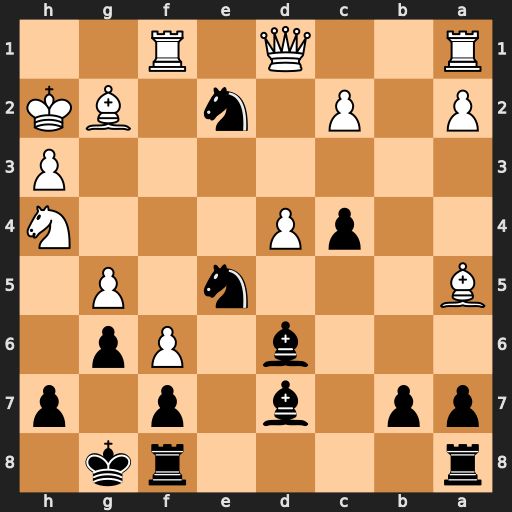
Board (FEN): r4rk1/pp1b1p1p/3b1Pp1/B3n1P1/2pP3N/7P/P1P1n1BK/R2Q1R2
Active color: b
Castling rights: -
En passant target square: -
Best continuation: Nf3+ Kh1 Ng3#